Question: I have a desktop application written in Ruby that is using GTK2. It's just a small test application to play with GTK2, but I'm having problems achieving what I want to do. Is there any way using GTK2 to get at the titlebar (apart from setting the title), specifically to either add a button to it (beside the min/max/etc, B in the below diagram) or to add an option to the menu that pops up when you click the icon on the titlebar (A in the below diagram)?

I'm thinking there might not be because GTK is meant to work with many many different window managers, but I just wondered if there was. As a side question, what event does clicking the 'cross' button fire? At the moment if the user clicks that the window disappears but the program doesn't end - I need to capture that event and quit the program.
Thanks for any help, including hitting me over the head and telling me how silly I am.
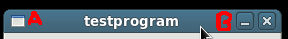
Answer: No, the title bar is owned by the window manager and you will typically not have direct access to it.
When the user tries to close the window by clicking the window manager's button, the window will receive the <URL>.